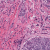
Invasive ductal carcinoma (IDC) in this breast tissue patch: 1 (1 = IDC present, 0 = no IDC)